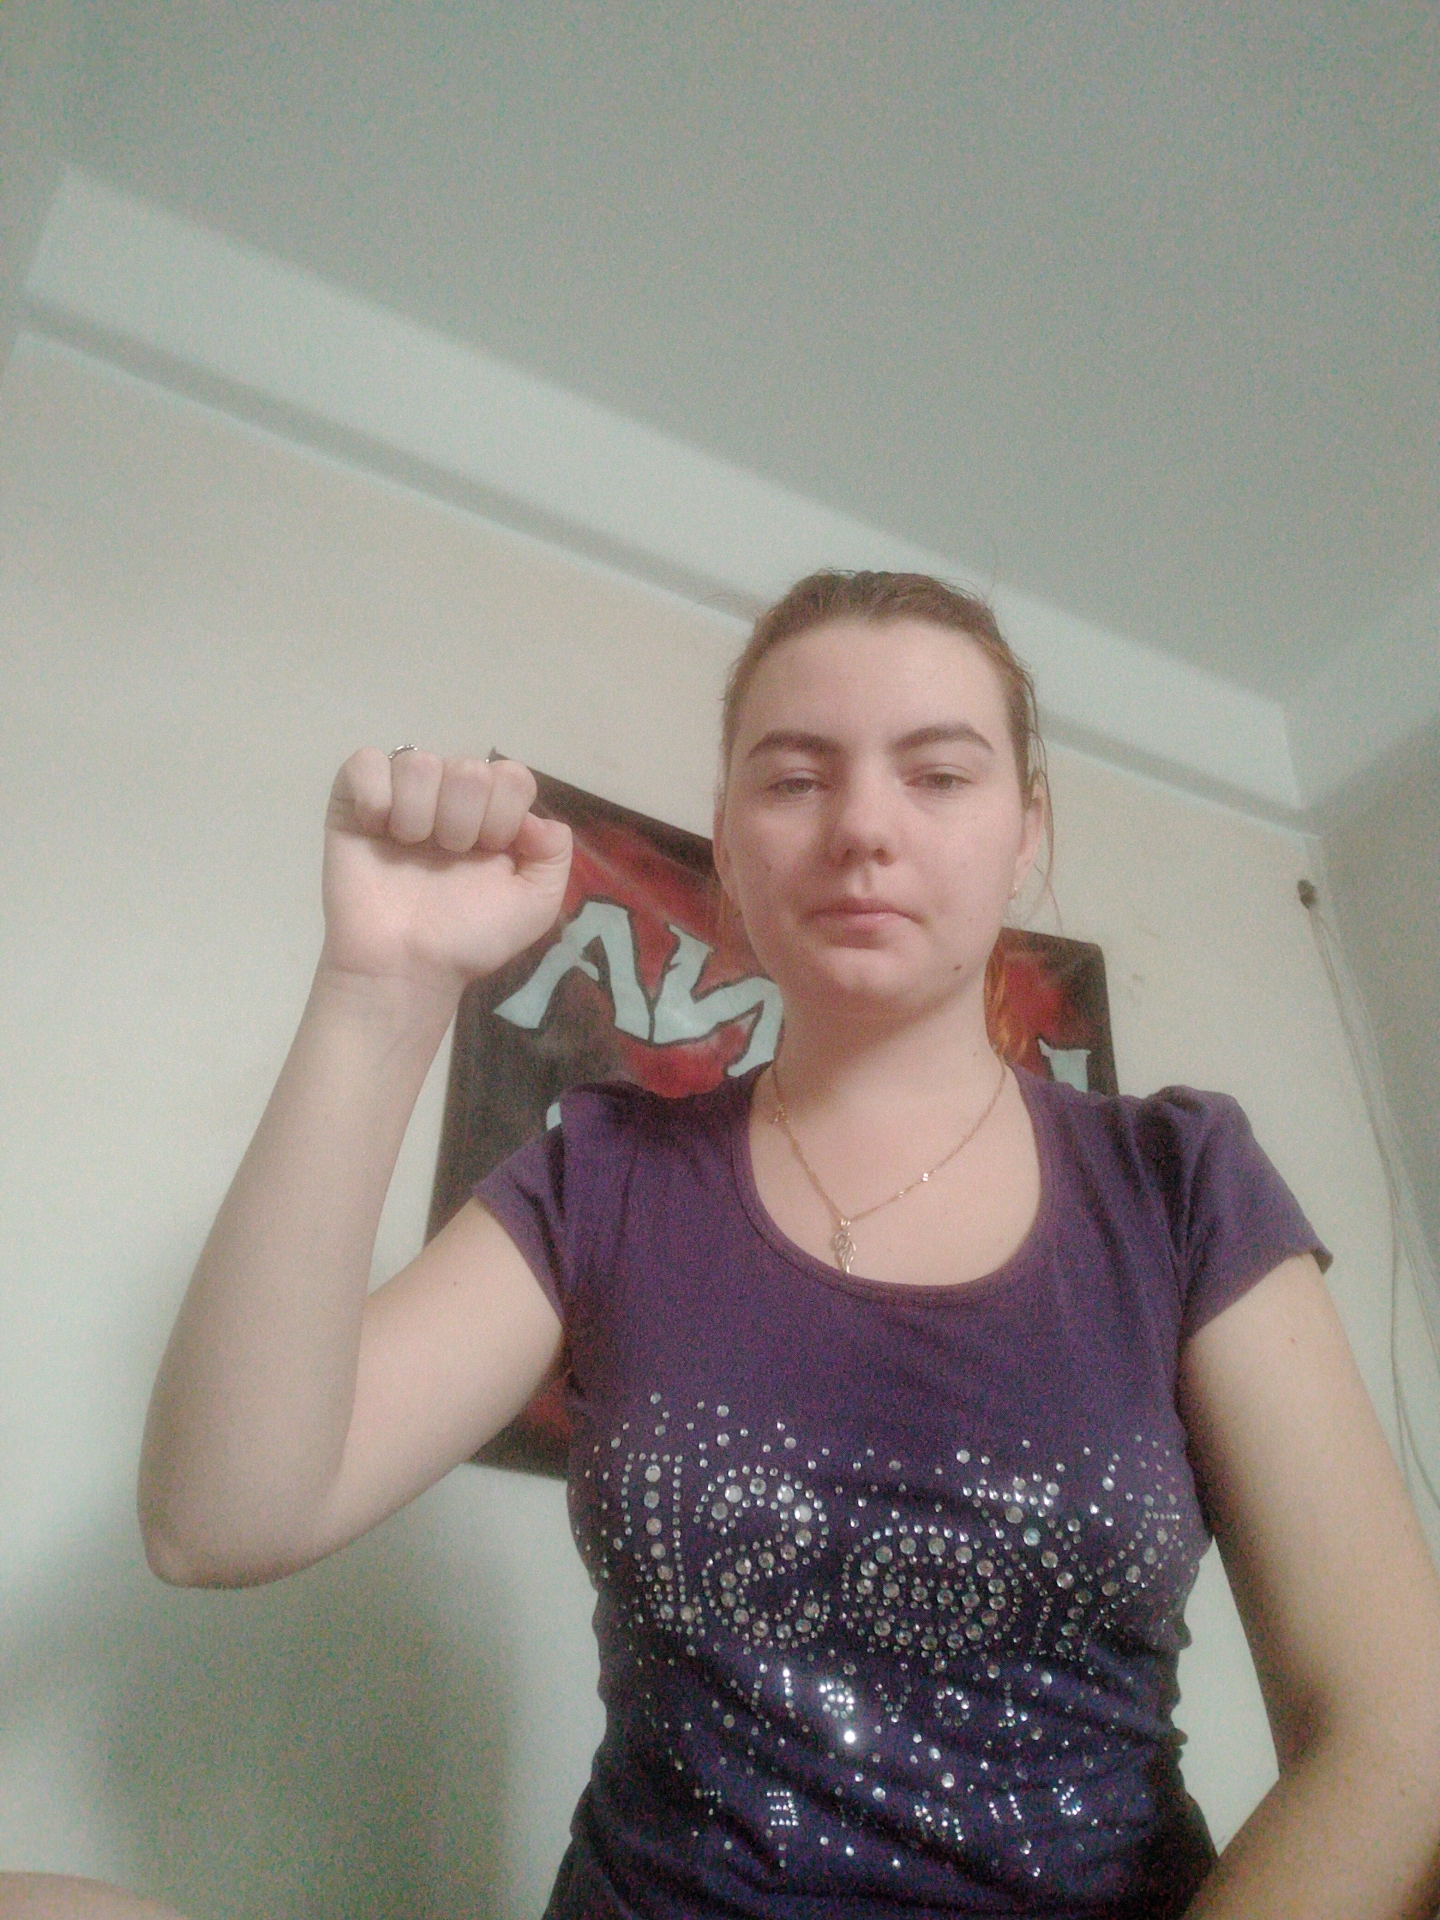
Label: noise